Question: I am having G+ signinbutton in my code and its working fine for login.
I set it using below code in my xml
'''
<com.google.android.gms.common.SignInButton
android:id="@+id/btn_sign_in"
android:layout_width="match_parent"
android:layout_height="50dp"
android:textSize="15dp"
android:layout_marginBottom="10dp"
android:layout_marginLeft="2dp"
android:layout_marginRight="2dp"
/>
'''
What I have now is as below

Now I want to set TextView to center of button. but, SignInButton doesn't seem to have 'android:gravity' how can I set my TextView to center?
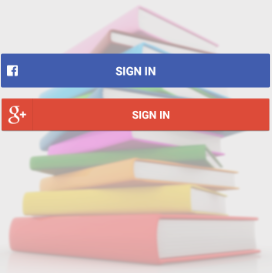
Answer: @Karan - use below 'code', it's working for me.
'''
SignInButton signInButton = ((SignInButton) findViewById(R.id.btn_sign_in));
for (int i = 0; i < signInButton.getChildCount(); i++) {
View v = signInButton.getChildAt(i);
if (v instanceof TextView) {
TextView tv = (TextView) v;
tv.setPadding(0, 0, 20, 0);
return;
}
}
'''